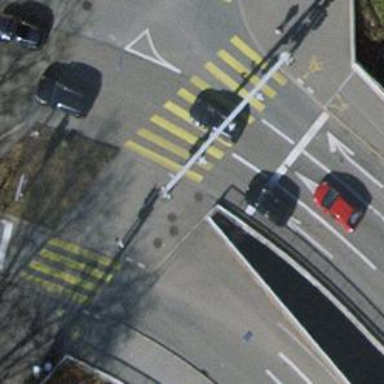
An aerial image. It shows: Kerb barrier.